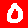
Digit: 0